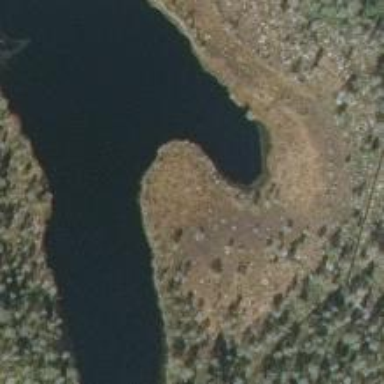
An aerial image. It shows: Lake with natural water.